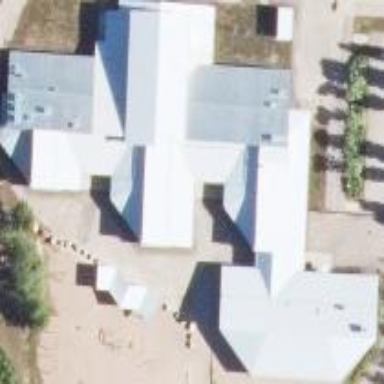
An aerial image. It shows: School building.